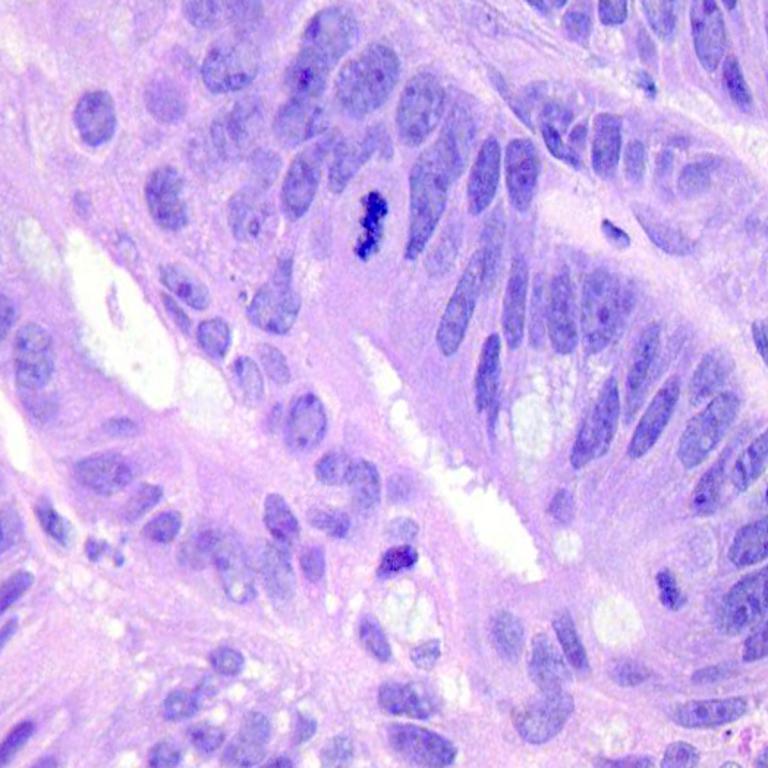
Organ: colon
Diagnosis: adenocarcinomas